Question: Why input fields always 'over-run' the div that contain them when I set them to 100%?
css,
'''
.item-form {
margin:0px 0px 10px 0px;
clear:both;
border:1px solid #999966;
}
.item-form input,
.item-form textarea,
{
background-color:#ffffff;
border: 1px solid #dddddd;
width:100%;
font-family:Arial, Helvetica, sans-serif;
font-size:13px;
padding:2px 2px 2px 2px;
}
'''
html,
'''
<div class="item-form">
<input name="username" type="text" id="username" value="" title="USER NAME"/>
</div>
'''
output,

How can I fix it??
Thanks.
I seem to have fixed the input fields issue, but then I came across another problem - ,
'''
.item-form {
margin:0px 0px 10px 0px;
padding:0px 6px 0px 0px; /** important **/
clear:both;
}
.item-form select{
border: 1px solid #dddddd;
width:100%; /** a bug to fix **/
font-family:Arial, Helvetica, sans-serif;
font-size:13px;
padding:2px 2px 2px 2px;
color:#999;
}
'''
Now the select fields are 'under-run'!!
<URL>
How do I fix this??
Thanks.
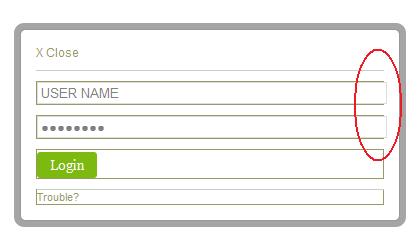
Answer: It is giving the inputs 100% width, adding the 2px padding and 1px border to each side. The result is an input that is 6px too wide.
To fix, you need to restrict the width available to inputs by adding padding to the . In this case, add 6px to '.item-form':
'''
.item-form {
padding-right: 6px;
}
.item-form input,
.item-form textarea {
width: 100%;
padding: 2px;
}
'''
Selects are the odd ones out, as they follow the rules above (100% width the padding) - therefore you want to restrict their parent's width. So the trick is to only put wrapper elements with padding around inputs and textareas, but not around selects.
See <URL> for pixel-perfect alignment.